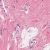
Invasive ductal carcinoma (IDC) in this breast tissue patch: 0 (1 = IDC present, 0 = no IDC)